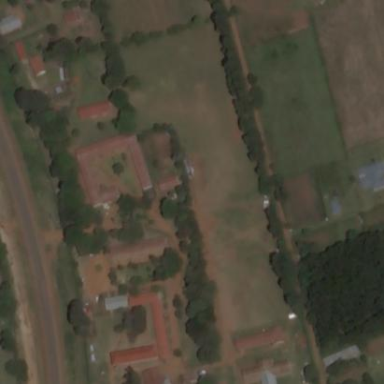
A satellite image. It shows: School.